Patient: sex F, age 41
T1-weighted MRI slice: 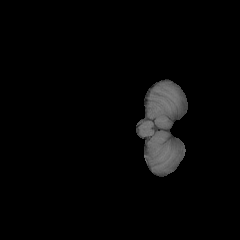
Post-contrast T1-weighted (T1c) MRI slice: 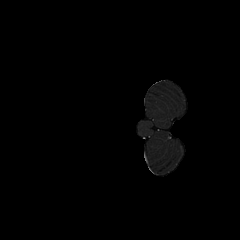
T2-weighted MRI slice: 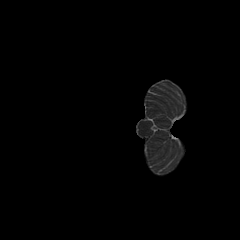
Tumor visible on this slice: no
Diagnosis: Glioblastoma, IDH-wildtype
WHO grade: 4